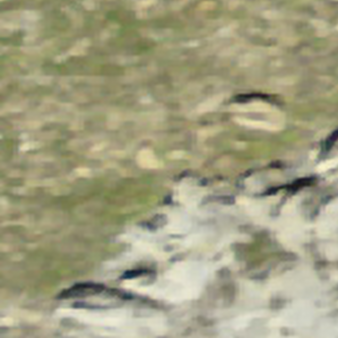
Label: other